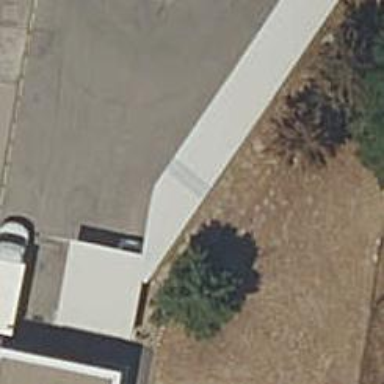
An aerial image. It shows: Motorcycle parking facility.